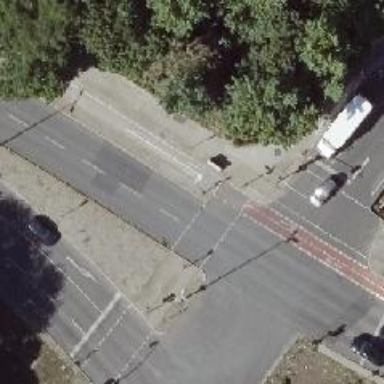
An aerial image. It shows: Asphalt footway with crossing controlled by traffic signals. The crossing markings consist of dots.